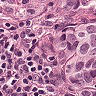
Metastatic tissue present: yes